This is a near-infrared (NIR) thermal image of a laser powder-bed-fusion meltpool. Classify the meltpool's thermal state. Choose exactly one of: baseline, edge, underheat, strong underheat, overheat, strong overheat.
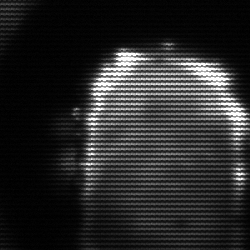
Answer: baseline